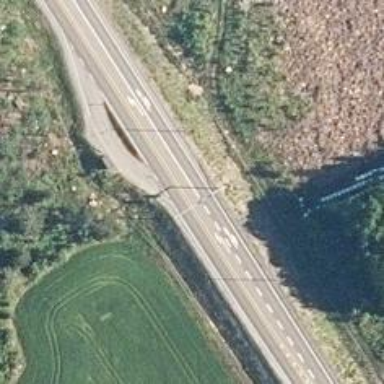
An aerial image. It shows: Asphalt road designated as trunk highway.